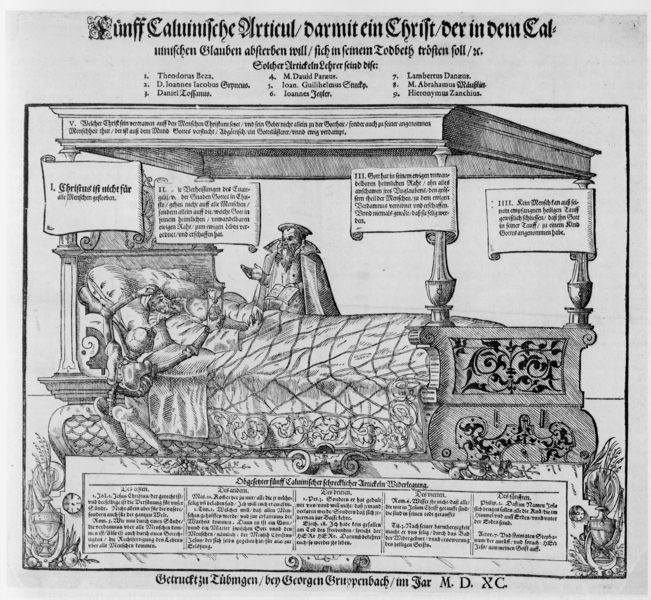
Titel: Fünff Caluinische Articul
Künstler: Jacob Lederlein
Institution: (Seriendruck)
Schlagwörter: dunkel, hand, mann, weiß, blume, blumen, grau, hell, holz, hut, männer, schmuck, schwarz, zeichnung, tuch, gespräch, karo, muster, ornament, falten, kragen, stehen, tod, felder, mantel, decke, blatt, borte, amphoren, schrift, liegen, zwei, grafik, graphik, kissen, tafel, polster, inschrift, zahlen, floral, ornamente, bett, bettdecke, vasen, deutsch, bettgestell, pfosten, krank, buch, glaube, druck, radierung, stich, titel, seite, illustration, schwarzweiß, text, zeitung, überschrift, geschenk, arzt, einband, besuch, bettpfosten, bettzeug, schnörkel, skelett, voluten, sterben, totenbett, kranker, rollen, baldachin, kupferstich, verzierungen, geschnitzt, himmelbett, legende, calvinismus, inschriften, mediziner, schriftrollen, menschne, erläuterung, betthimmel, steppdecke, sterbebett, artikel, schlafhemd, schlafanzug, sanduhr, bettbezug, einrollung, fussteil, illustratin, kopfende, tiele, calvin